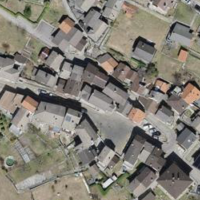
EUNIS habitat code: 54
Species observed at this site:
Phoenicurus ochruros